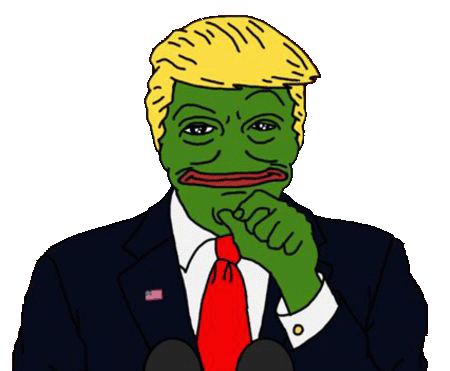
Label: 5_Pepe